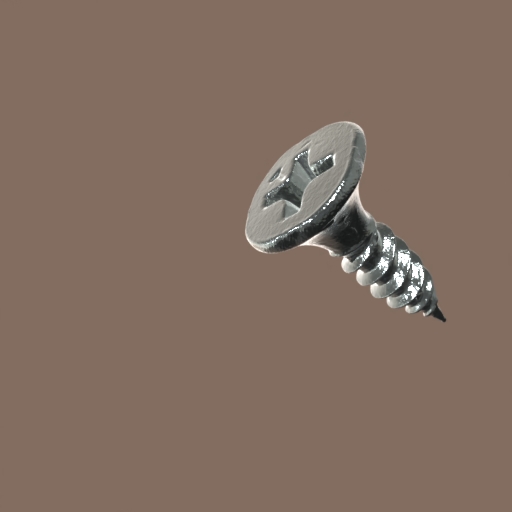
Label: screw